Question:
No problem to get the rounded corners but how can I get them to overlap though so that I can see through?
Current code:
'''
nav li{
height: 50px;
line-height: 50px;
background: #ccc;
float:left;
width: 192px;
text-align:center;
border-bottom-right-radius: 25px 25px;
}
'''
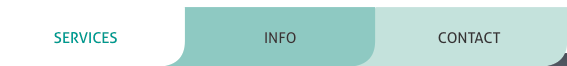
Answer: Not sure if you're asking for opacity, or asking how to achieve the look in that image with an overlay, so I'll address both..
Set this on the classes for the buttons.
'''
opacity:0.5;
filter:alpha(opacity=50);
'''
This will make the boxes 50% transparent, although you can edit how much by editing the two 5's above to any other number.
Give the classes for the buttons a negative left margin. This will make them look like they do in the image you posted (assuming that's what you want, and not what you already have). Change the -10 to any other number to suit your needs on the spacing of them (trial and error to test the spacing).
'''
margin-left: -10px;
'''